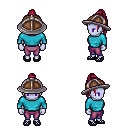
a pixel art fantasy rpg character, female body template, dark elf, purple skin, teal long-sleeve shirt, magenta pants, ruby red long topknot hairstyle, chain helm, ghillies, four views (front, back, left, right), 2x2 character sprite sheet, small pixel art, hard edges, no anti-aliasing